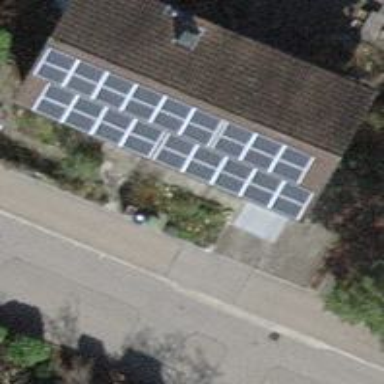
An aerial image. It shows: Solar power generator using photovoltaic panels.